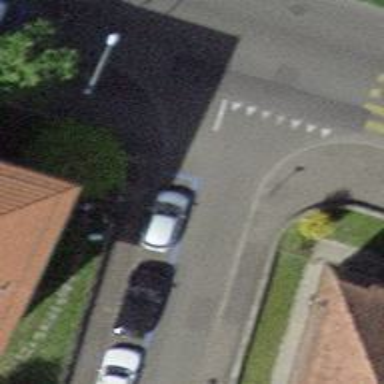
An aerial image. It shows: Unmarked road crossing.